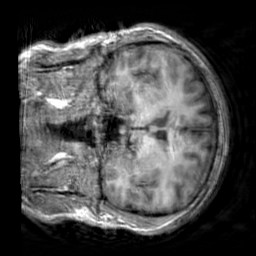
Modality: T1w
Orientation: coronal
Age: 24
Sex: male
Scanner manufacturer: siemens
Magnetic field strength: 3 T
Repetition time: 2.3 s
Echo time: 0.00303 s